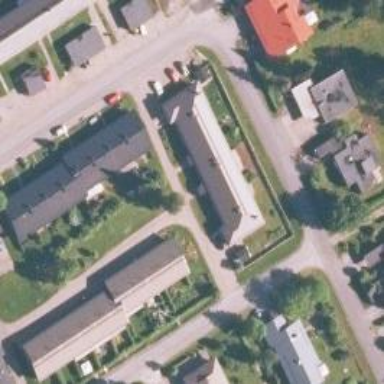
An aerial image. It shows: Terrace building.